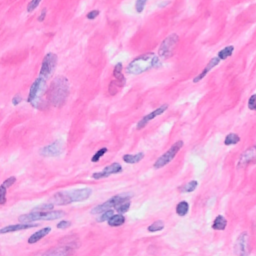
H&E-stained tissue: Breast